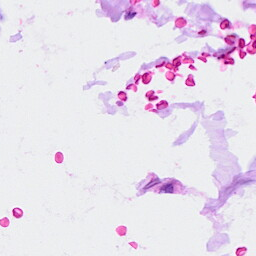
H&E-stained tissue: Ovarian